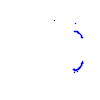
Particle: proton